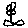
Label: flower